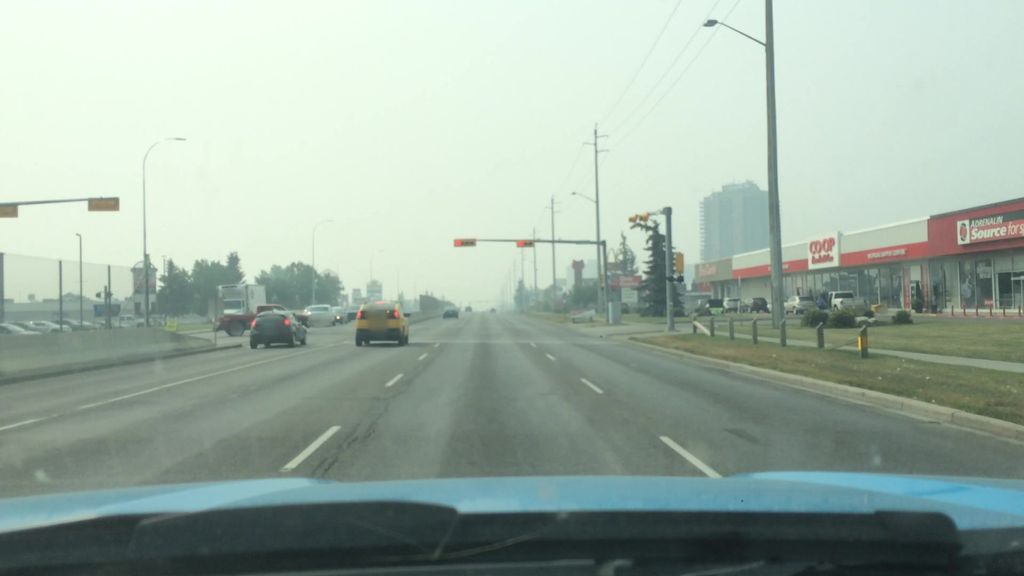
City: calgary